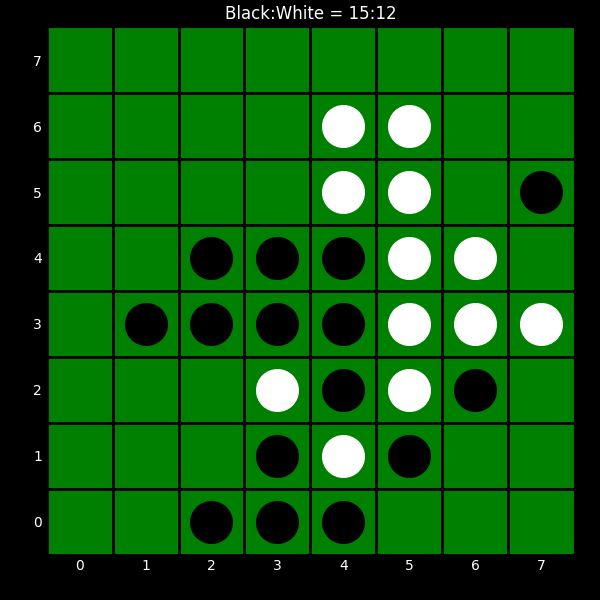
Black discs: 15
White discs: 12